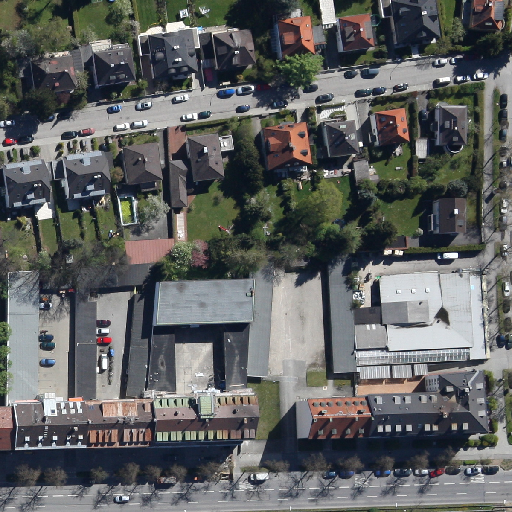
Referring expression: vehicle driving on the road